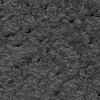
Atmospheric dust classification: not_dusty